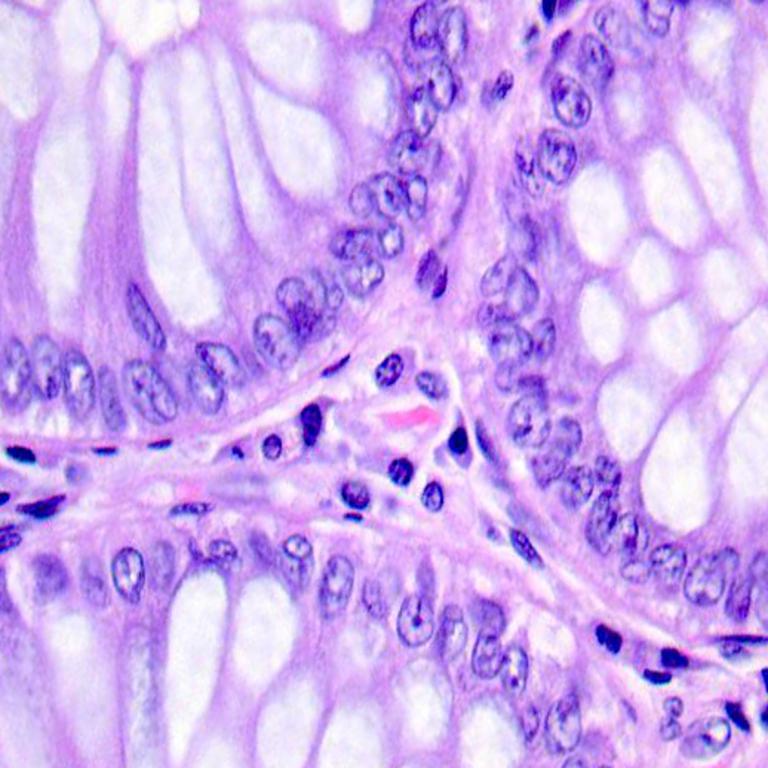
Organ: colon
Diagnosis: benign